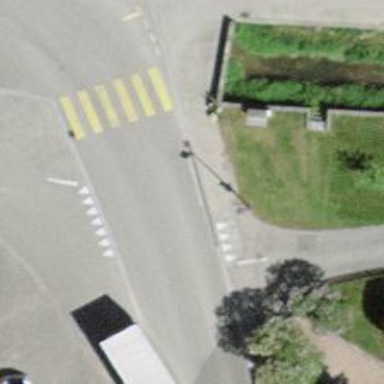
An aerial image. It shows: Bus stop with platform for public transport.